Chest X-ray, PA view. Patient: 48 years old, sex F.
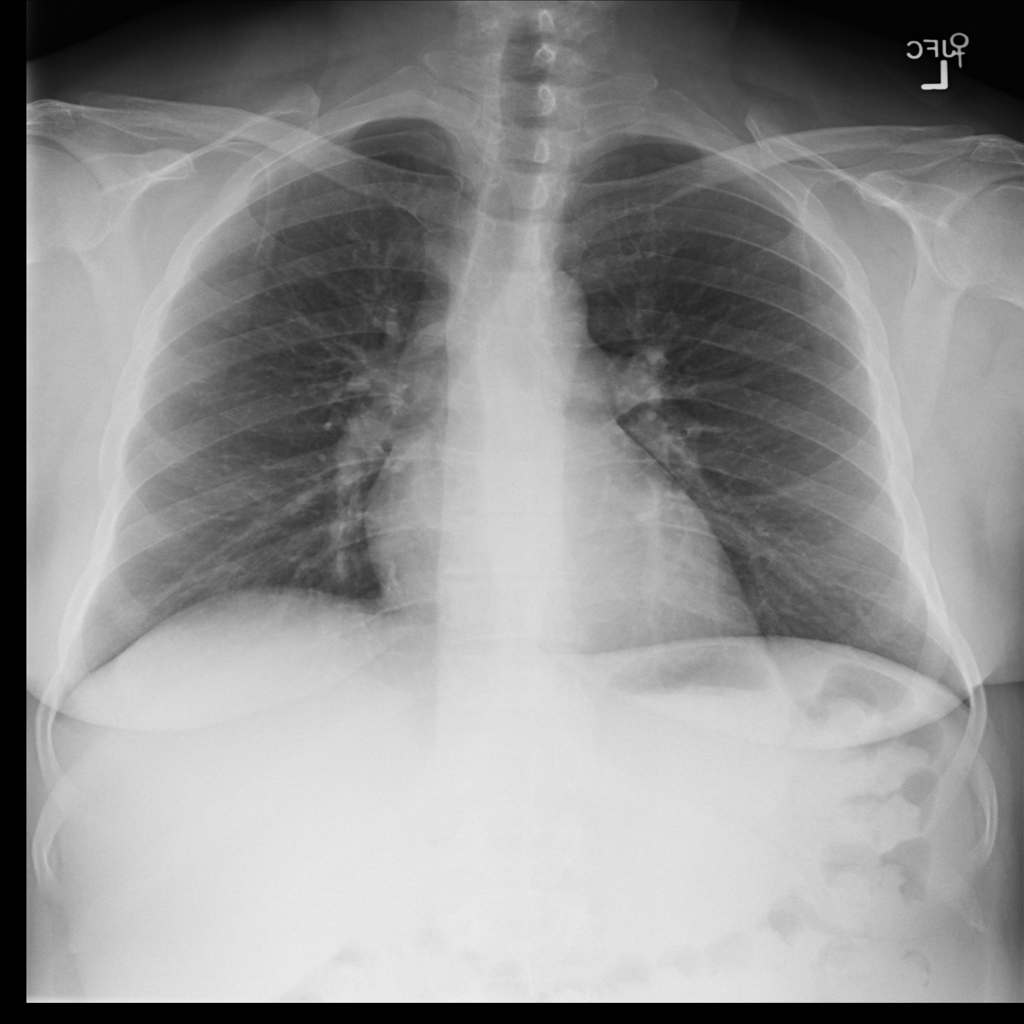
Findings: No Finding